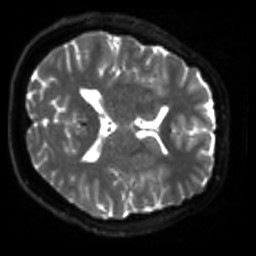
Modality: sbref
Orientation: axial
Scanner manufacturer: siemens
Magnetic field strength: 3 T
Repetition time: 4 s
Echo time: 0.0594 s